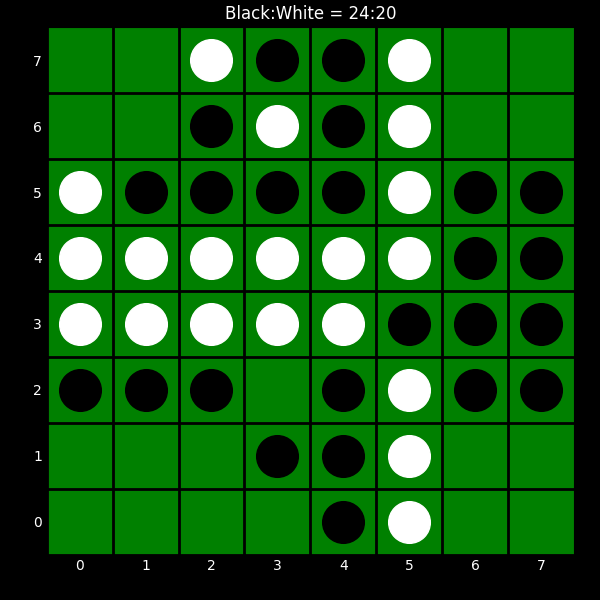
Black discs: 24
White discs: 20